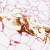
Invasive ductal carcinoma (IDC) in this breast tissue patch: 0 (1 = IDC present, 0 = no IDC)